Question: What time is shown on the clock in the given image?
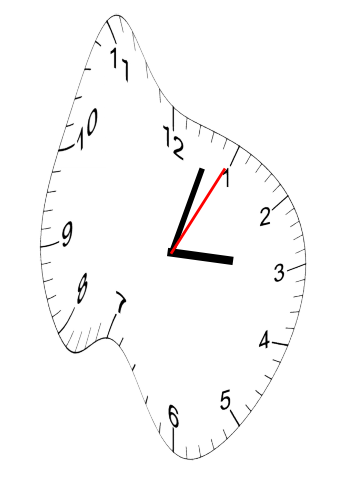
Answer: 03:03:05